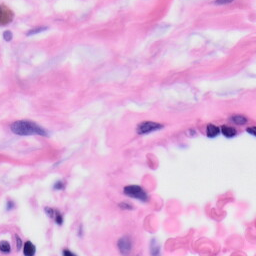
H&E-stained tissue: Skin